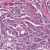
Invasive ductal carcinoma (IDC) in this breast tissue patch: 1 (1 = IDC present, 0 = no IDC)